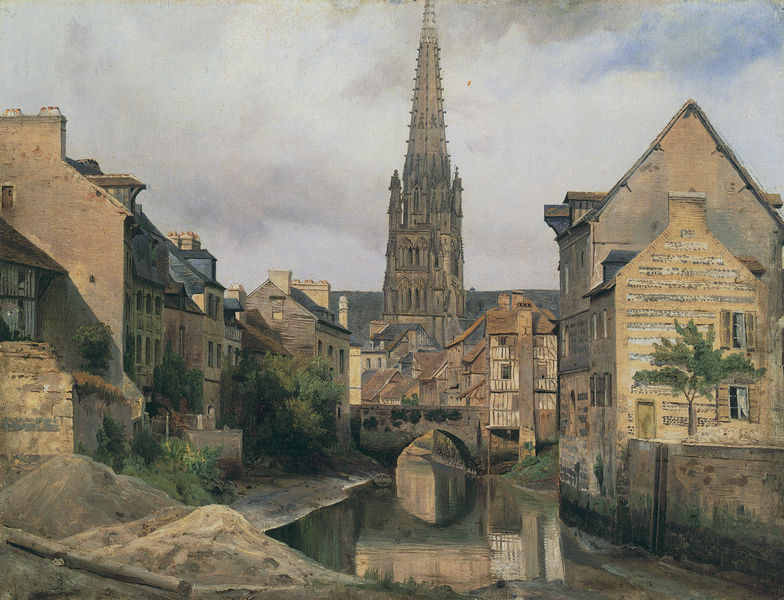
Titel: Harfleur bei Le Havre, Blick auf Saint Martin
Künstler: Johann Wilhelm Schirmer
Standort: Karlsruhe
Institution: Staatliche Kunsthalle Karlsruhe
Schlagwörter: baum, blau, gemälde, himmel, schatten, wasser, weiß, wolken, bäume, fluss, gelb, impressionismus, kirchturm, landschaft, ocker, sand, stadt, ufer, braun, fenster, grau, holz, licht, schwarz, tür, dach, gebäude, haus, weg, wand, architektur, spitze, stein, steine, bild, holland, bach, baumstamm, erde, häuser, hügel, spiegelung, stamm, strauch, brücke, busch, büsche, kanal, kirche, sonne, sträucher, realismus, pflanzen, gotik, kamin, kamine, schornstein, turm, bewölkt, klar, sommer, strand, ansicht, bogen, fassaden, gasse, perspektive, vedute, wohnhäuser, dächer, giebel, mauer, schornsteine, ziegel, tag, kies, schutt, bogenbrücke, kaimauer, vorhänge, detail, widerschein, balken, zinnen, pfosten, stadtansicht, bögen, hinterhof, ruine, krabbe, kirchenturm, münchen, fenter, steinbrücke, dom, algen, flussbett, rinnsal, haufen, gauben, mauerwerk, moos, zentralperspektive, rückseite, münster, kathedrale, biedermeier, himme, putz, real, sandstein, gotisch, spitzbogen, mauern, mittelalter, sonnenschein, unkraut, fachwerk, fachwerkhaus, gaube, gärten, gothik, vordach, sandhaufen, masswerk, höfe, bauen, wohnungen, bauwerk, baustelle, stempen, vorstadt, brandmauer, gebäuden, stadtbild, fialen, krabben, dachluken, stadtviertel, altstadt, sandhügel, brandwand, brandwände, hinterhöfe, ulm, spitzturm, turmhalm, stützmauer, freiburg, fenterläden, romanitk, einturm, einturmfassade, wasserlinie, tüb, wolkken, gratenmauer, mattelalter, steinbrüche, wasseroberfläcke, sadt brücke, stadtansischt, ansicht brücke, graue däche, mensehleer, obval, domturm